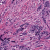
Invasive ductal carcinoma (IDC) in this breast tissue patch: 1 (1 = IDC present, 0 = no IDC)